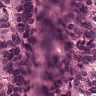
Metastatic tissue present: yes